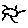
Label: sun